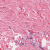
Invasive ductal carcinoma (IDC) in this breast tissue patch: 0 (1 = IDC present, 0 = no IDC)